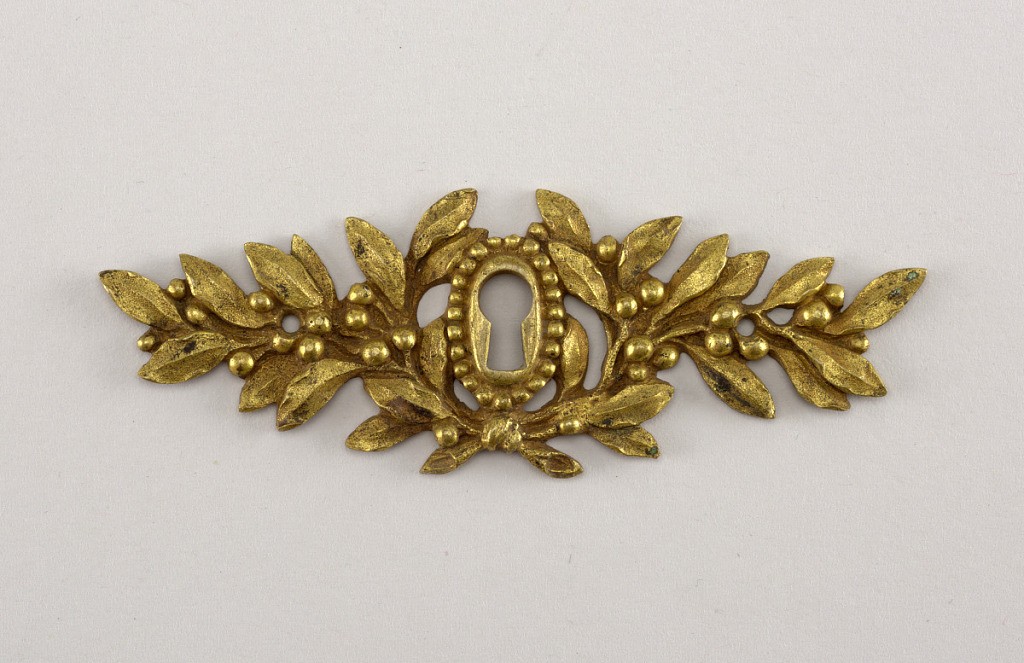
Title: Mount
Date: ca. 1780
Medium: bronze (gilt), gold
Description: Oval cabochon in which keyhole is cut, surrounded by laurel leaves, with laurel branches extending to right and left.